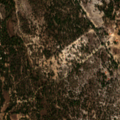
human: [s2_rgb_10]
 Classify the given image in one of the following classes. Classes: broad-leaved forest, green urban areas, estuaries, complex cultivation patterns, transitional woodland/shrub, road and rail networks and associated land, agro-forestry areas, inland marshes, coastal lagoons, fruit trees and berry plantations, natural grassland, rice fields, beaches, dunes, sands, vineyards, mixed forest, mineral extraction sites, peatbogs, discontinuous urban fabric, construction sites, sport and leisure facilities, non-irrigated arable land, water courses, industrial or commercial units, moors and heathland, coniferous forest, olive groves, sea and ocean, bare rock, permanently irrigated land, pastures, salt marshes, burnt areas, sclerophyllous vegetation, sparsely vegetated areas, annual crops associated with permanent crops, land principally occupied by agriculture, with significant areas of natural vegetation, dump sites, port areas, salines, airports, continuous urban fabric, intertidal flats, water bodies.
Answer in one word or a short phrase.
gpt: olive groves, annual crops associated with permanent crops, broad-leaved forest, coniferous forest, mixed forest, transitional woodland/shrub